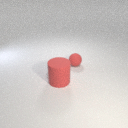
small red rubber sphere behind large red rubber cylinder